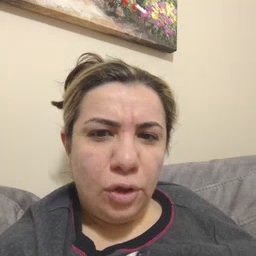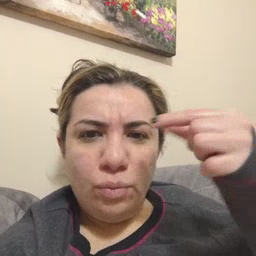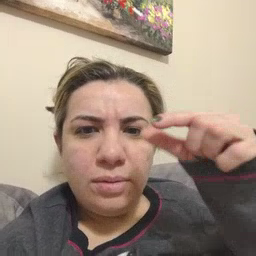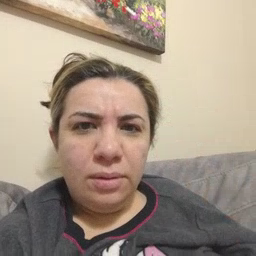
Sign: green